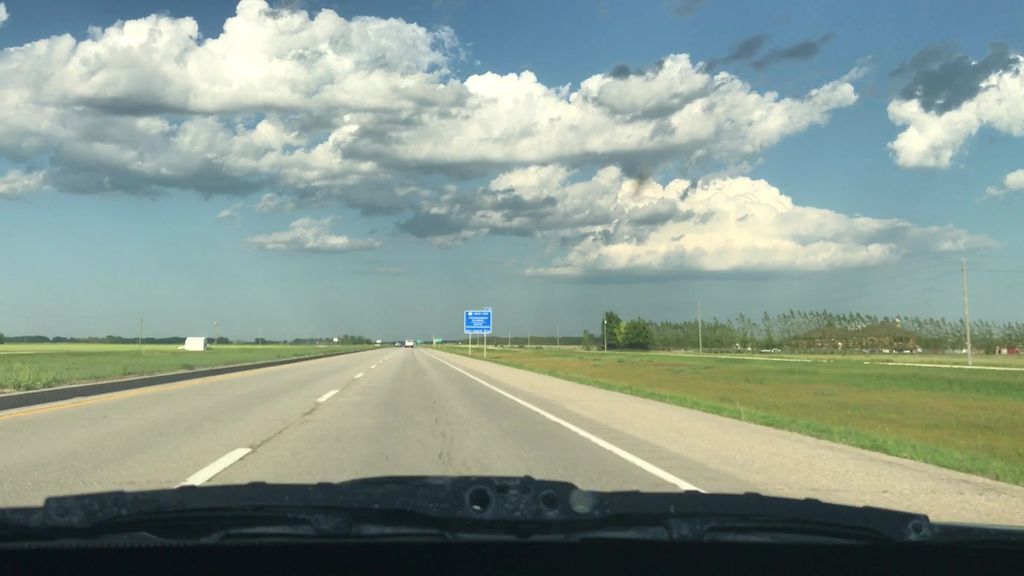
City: winnipeg